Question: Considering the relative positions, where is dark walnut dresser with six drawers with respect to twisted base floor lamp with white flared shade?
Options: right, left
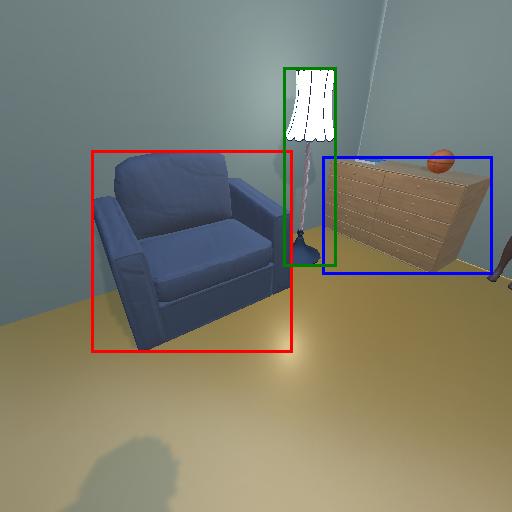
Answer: right